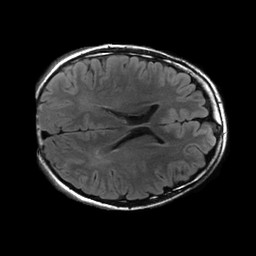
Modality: FLAIR
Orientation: axial
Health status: ill
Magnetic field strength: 3 T